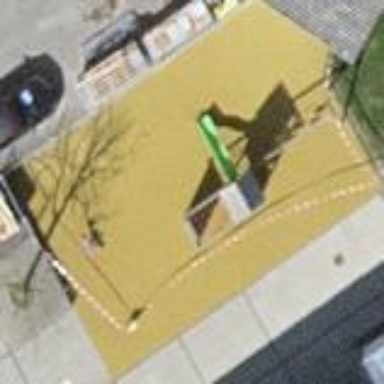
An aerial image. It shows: Playground area for leisure activities on the land.